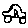
Label: car